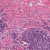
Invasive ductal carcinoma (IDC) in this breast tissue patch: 0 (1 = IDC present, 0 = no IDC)